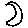
Label: moon